Question: I've tried every thing I can think of, and nothing is working.
Similar to the effect in iOS 7's Mail.app, I want to be able to slide the cells of my table view right and left. I want to be able to do this in a Storyboard and Auto Layout, as most of my app is done with those. I understand scroll views with Storyboards calculate their contentSize by the constraints of their subviews.
With that, I've predominantly tried two strategies. The first, just have a label in the scrollview that I can slide right or left. I set it to be stuck to the top of the scroll view and the bottom, but 300pts on either side of the label to allow the scroll view to calculate its contentSize. This pushes the label enormously to the right so I can't see it when the table loads.
Option two, the preferable one, is to put a UIView in the scroll view, and then put the label and whatnot within that so they can be all positioned as a group with their UIView parent. I've tried simply setting the UIView here, setting it to be stuck to the top and bottom of the scroll view, the width is set to 320, while the left and right side are 320 away from the edges.
This complains that there's no height constraint, but I told it to stick to the top and bottom of the scroll view. How does that not count? If the cell size grows, the scroll view is set to grow with it, and as a result I want the inner view to grow in height as well. It also complains of the position horizontally for some reason.

<URL>
What on earth is going on? Is this an impossible task?
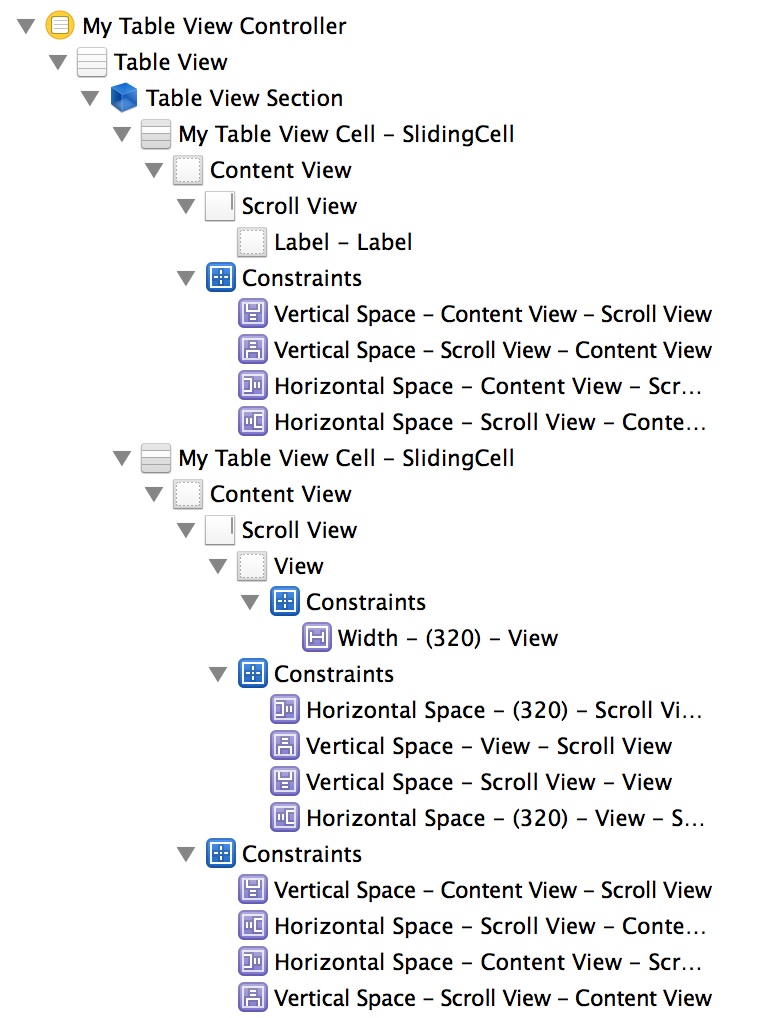
Answer: I would add a scroll view to each cell's contentView.
I would set the scroll view width to one-third of the with of the cell, set paging enabled and not to clip its subviews.

Then add a "real" content view inside with the width of the cell that will hide the underlying buttons.
Finally you have to set programmatically the correct 'contentSize' (width of the cell) and initial 'contentOffset' (one-third of the width).
You can also play with the scroll view 'contentInsets' to further adjust it.
---
Sample Nib code <URL>.